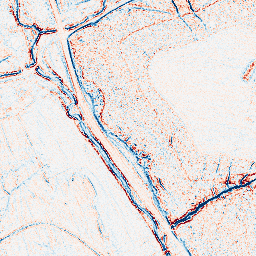
Category: edge_preserving
Decomposition family: bilateral
Decomposition parameters: d: 5
sigma_color: 150
sigma_space: 150
Upsampling method: edge_directed
Upsampling parameters: scale: 2
Upsampling scale: 2